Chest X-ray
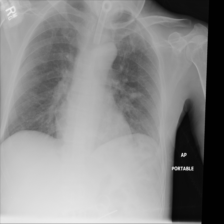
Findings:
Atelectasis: negative
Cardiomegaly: negative
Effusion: negative
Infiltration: negative
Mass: negative
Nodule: negative
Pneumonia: negative
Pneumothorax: negative
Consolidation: negative
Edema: negative
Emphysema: negative
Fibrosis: negative
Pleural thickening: negative
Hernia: negative